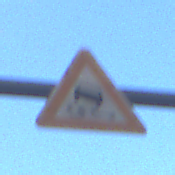
Verkehrszeichen: SchleuderOderRutschgefahr
Umgebung: Outdoor, Urban
Tageszeit: MorningAfternoon
Wetter: PartlyCloudy
Licht: Natural
Jahreszeit: NotSpecified
Kontrast: MediumContrast